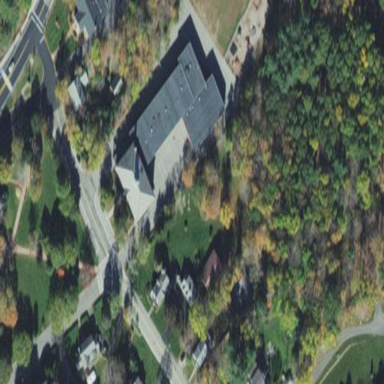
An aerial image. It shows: School building.